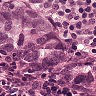
Metastatic tissue present: yes